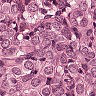
Metastatic tissue present: yes